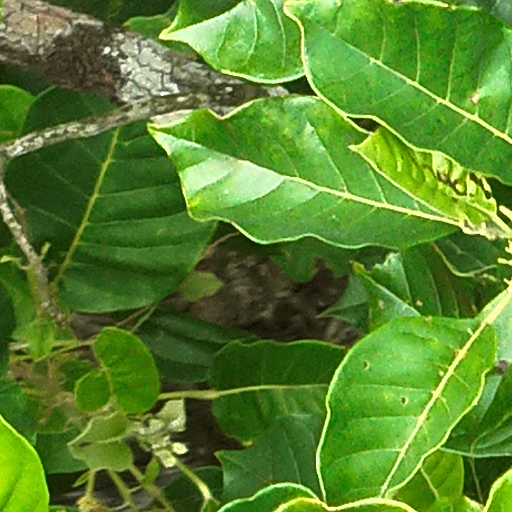
Species: Hieronyma alchorneoides
GBIF accepted scientific name: Hieronyma alchorneoides
Crown area (m\u00b2): 310.409